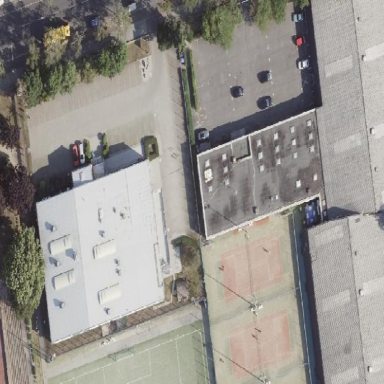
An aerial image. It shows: Multi-sport center building located on leisure land.